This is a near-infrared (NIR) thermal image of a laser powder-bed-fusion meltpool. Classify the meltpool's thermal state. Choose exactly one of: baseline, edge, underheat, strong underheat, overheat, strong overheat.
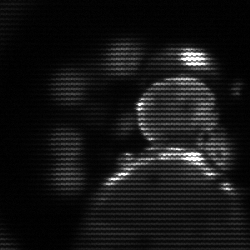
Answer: baseline